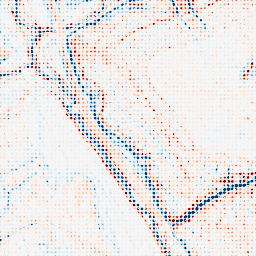
Category: edge_preserving
Decomposition family: anisotropic_diffusion
Decomposition parameters: iterations: 20
kappa: 50
gamma: 0.15
Upsampling method: sinc_hamming
Upsampling parameters: scale: 8
kernel_size: 4
Upsampling scale: 8